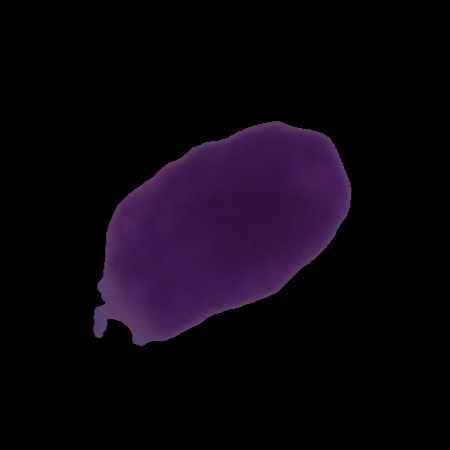
Label: cancer